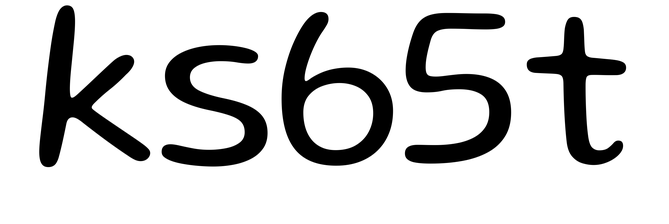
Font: Gluten_Light